Aerial crown-view tile of a tropical tree (Barro Colorado Island, Panama), acquired 20250317:
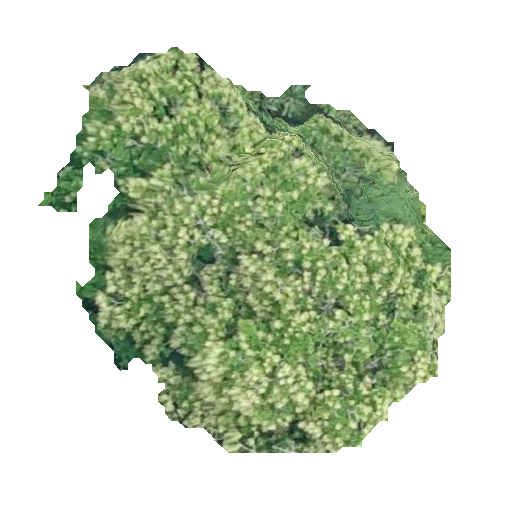
Species: Anacardium excelsum
GBIF accepted scientific name: Anacardium excelsum
Crown area: 165.296 m²